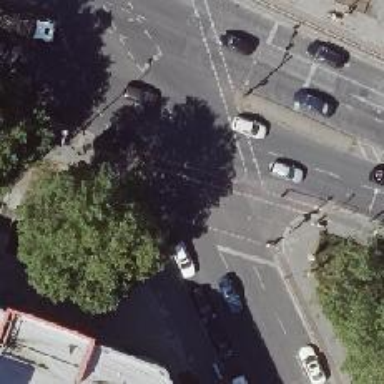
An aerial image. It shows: Road crossing with traffic signals.